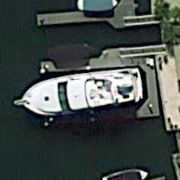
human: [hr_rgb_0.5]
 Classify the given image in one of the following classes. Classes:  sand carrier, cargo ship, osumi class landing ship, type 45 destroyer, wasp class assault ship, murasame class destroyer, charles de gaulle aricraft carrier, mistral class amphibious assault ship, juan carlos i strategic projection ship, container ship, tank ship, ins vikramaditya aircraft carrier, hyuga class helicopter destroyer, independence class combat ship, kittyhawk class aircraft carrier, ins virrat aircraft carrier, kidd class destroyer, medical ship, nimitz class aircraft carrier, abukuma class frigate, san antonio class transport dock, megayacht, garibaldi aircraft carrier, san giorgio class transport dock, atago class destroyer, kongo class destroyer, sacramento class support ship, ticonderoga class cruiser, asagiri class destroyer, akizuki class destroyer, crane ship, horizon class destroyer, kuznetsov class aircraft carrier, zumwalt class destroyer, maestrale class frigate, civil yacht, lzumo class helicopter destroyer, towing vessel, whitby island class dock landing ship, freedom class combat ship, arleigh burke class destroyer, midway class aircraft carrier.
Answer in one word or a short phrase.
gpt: Civil yacht